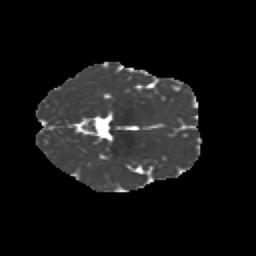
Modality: MD
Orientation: axial
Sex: female
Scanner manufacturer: siemens
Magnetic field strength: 3 T
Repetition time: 5 s
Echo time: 0.071 s